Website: ulta-beauty
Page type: cart
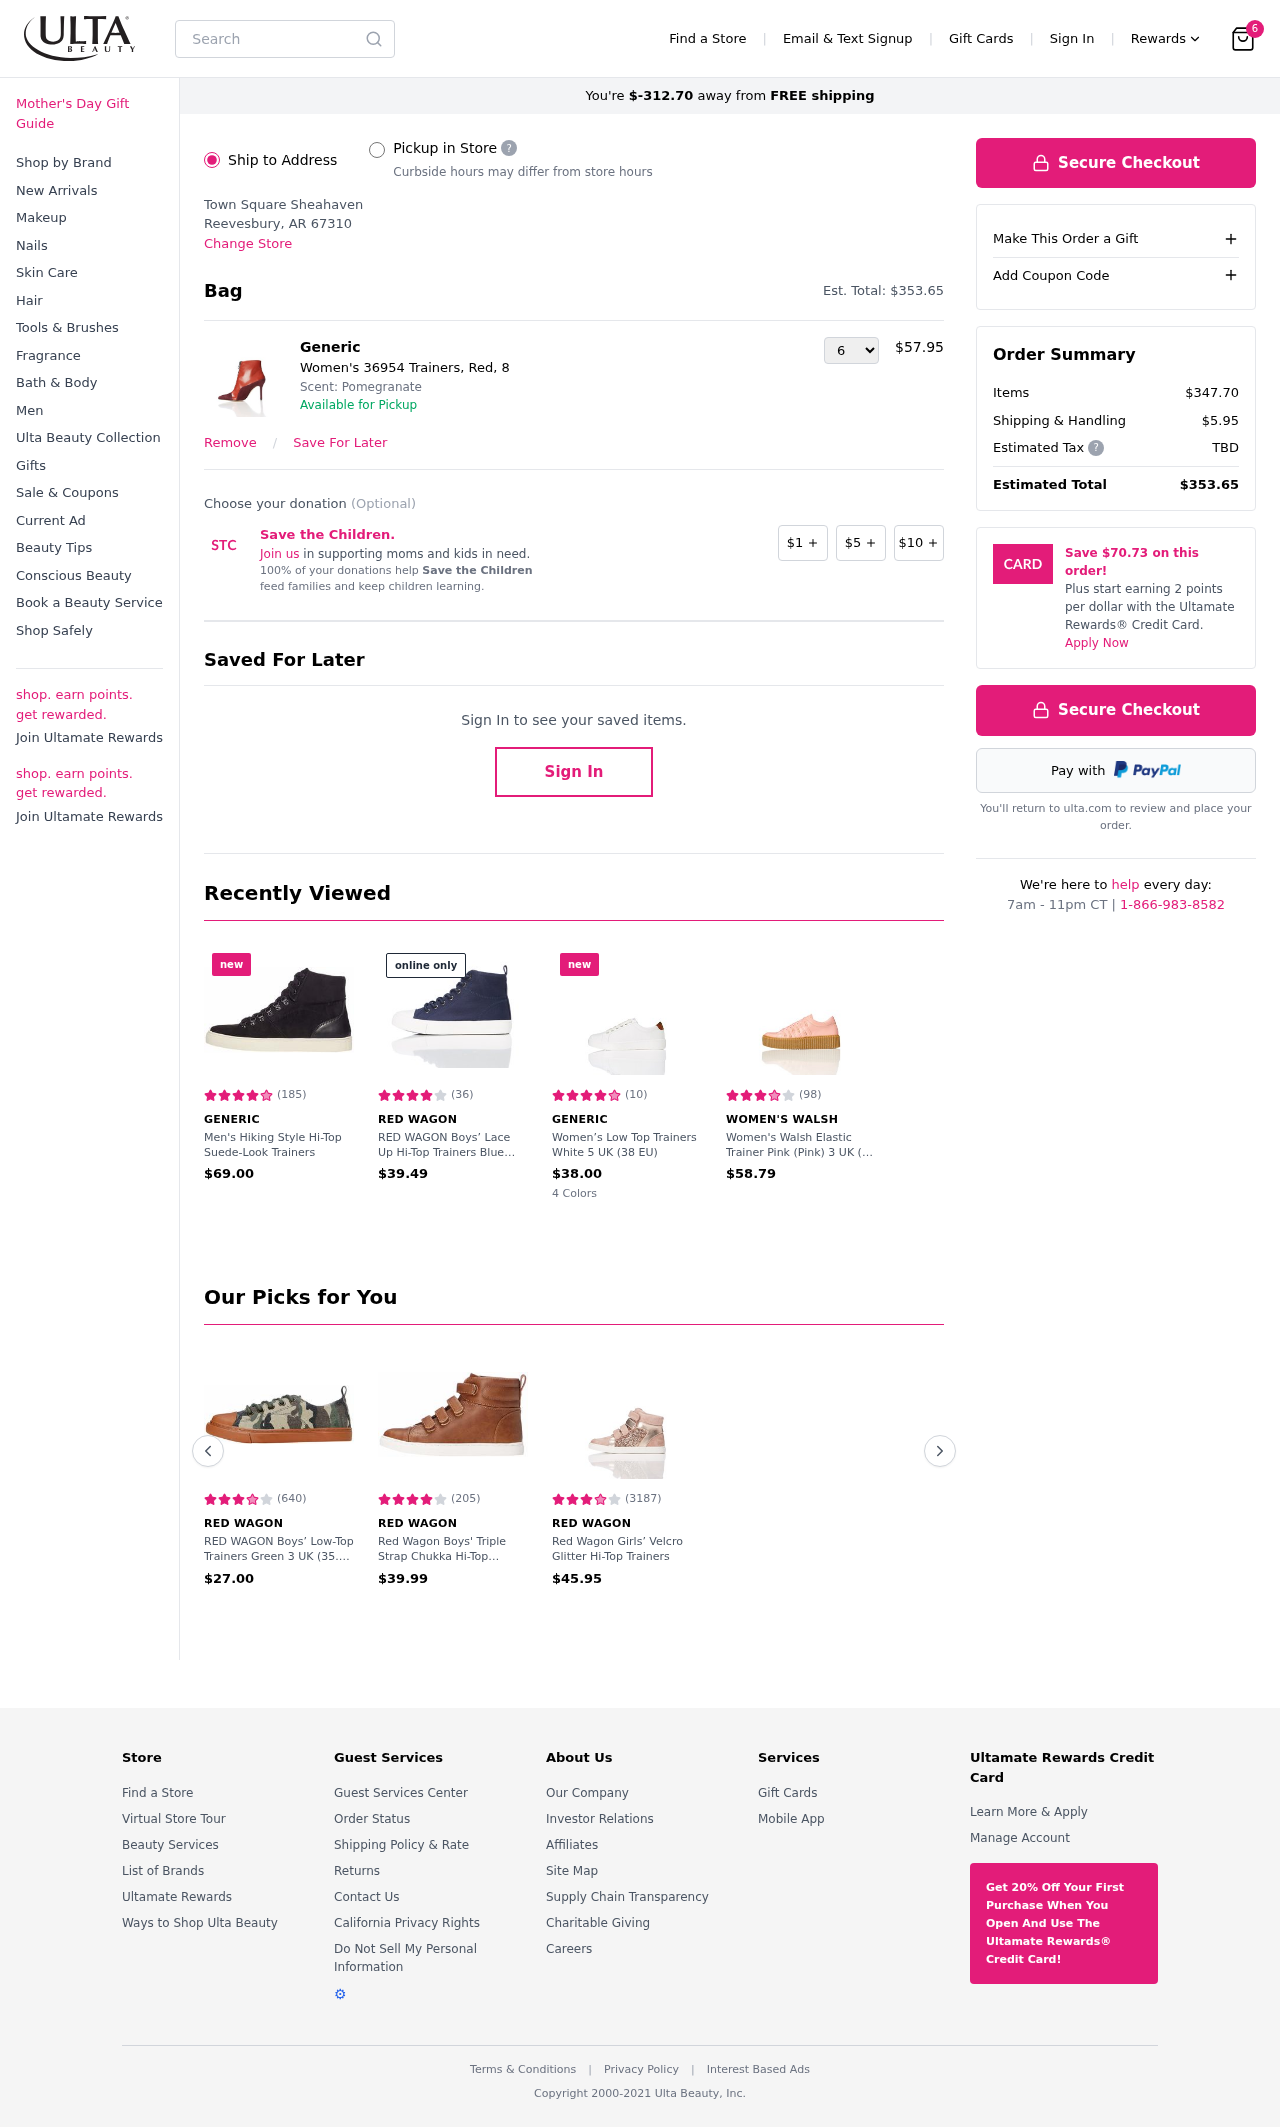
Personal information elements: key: PII_LOCATION1_CITY_STATE_ZIP
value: Reevesbury, AR 67310
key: PII_LOCATION1_NAME
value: Town Square Sheahaven
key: PII_CITY
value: Sheahaven
Product elements: key: PRODUCT1_BRAND
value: Generic
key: PRODUCT1_NAME
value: Women's 36954 Trainers, Red, 8
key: PRODUCT1_PRICE
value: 57.95
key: PRODUCT1_QUANTITY
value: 6
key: PRODUCT2_BRAND
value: Generic
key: PRODUCT2_NAME
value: Men's Hiking Style Hi-Top Suede-Look Trainers
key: PRODUCT2_NUM_RATINGS
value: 185
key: PRODUCT2_PRICE
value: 69
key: PRODUCT2_RATING
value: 4.6
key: PRODUCT3_BRAND
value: RED WAGON
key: PRODUCT3_NAME
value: RED WAGON Boys’ Lace Up Hi-Top Trainers Blue (Navy) 3 UK (35.5 EU)
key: PRODUCT3_NUM_RATINGS
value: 36
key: PRODUCT3_PRICE
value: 39.49
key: PRODUCT3_RATING
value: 4.1
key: PRODUCT4_BRAND
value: Generic
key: PRODUCT4_NAME
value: Women’s Low Top Trainers White 5 UK (38 EU)
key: PRODUCT4_NUM_RATINGS
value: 10
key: PRODUCT4_PRICE
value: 38
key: PRODUCT4_RATING
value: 4.7
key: PRODUCT5_BRAND
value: Women's Walsh
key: PRODUCT5_NAME
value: Women's Walsh Elastic Trainer Pink (Pink) 3 UK (36 EU)
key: PRODUCT5_NUM_RATINGS
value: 98
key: PRODUCT5_PRICE
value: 58.79
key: PRODUCT5_RATING
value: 3.9
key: PRODUCT6_BRAND
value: RED WAGON
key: PRODUCT6_NAME
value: RED WAGON Boys’ Low-Top Trainers Green 3 UK (35.5 EU)
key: PRODUCT6_NUM_RATINGS
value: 640
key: PRODUCT6_PRICE
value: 27
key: PRODUCT6_RATING
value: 3.7
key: PRODUCT7_BRAND
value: Red Wagon
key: PRODUCT7_NAME
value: Red Wagon Boys' Triple Strap Chukka Hi-Top Trainers
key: PRODUCT7_NUM_RATINGS
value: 205
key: PRODUCT7_PRICE
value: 39.99
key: PRODUCT7_RATING
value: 4.4
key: PRODUCT8_BRAND
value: Red Wagon
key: PRODUCT8_NAME
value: Red Wagon Girls’ Velcro Glitter Hi-Top Trainers
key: PRODUCT8_NUM_RATINGS
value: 3187
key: PRODUCT8_PRICE
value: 45.95
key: PRODUCT8_RATING
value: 3.7
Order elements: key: ORDER_NUM_ITEMS
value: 6
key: ORDER_FREE_SHIPPING_REMAINING
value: $-312.70
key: ORDER_TOTAL
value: $353.65
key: ORDER_TOTAL
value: Est. Total: $353.65
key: ORDER_SUBTOTAL
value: $347.70
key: ORDER_SHIPPING_COST
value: $5.95
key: ORDER_TAX
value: TBD
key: ORDER_CARD_SAVINGS
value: $70.73
Search elements: key: HEADER_SEARCH
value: Search